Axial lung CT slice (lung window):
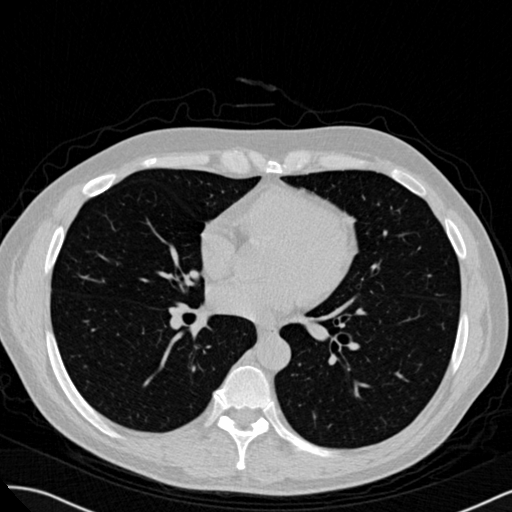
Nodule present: no